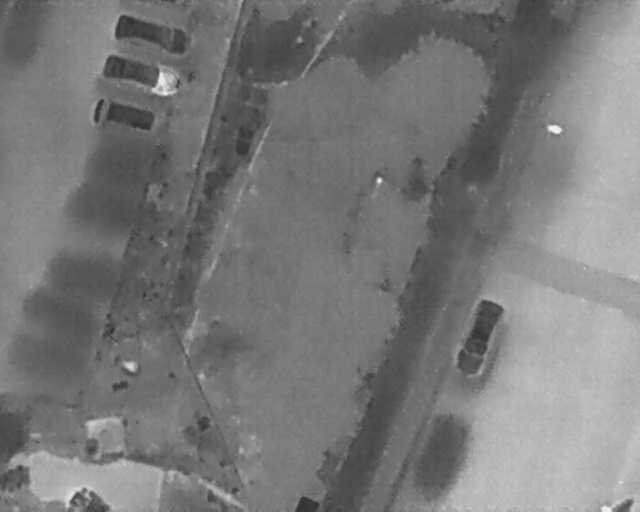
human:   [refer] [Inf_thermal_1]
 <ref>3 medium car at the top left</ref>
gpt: <box>[[17, 16, 21, 29, 9], [20, 7, 24, 22, 12], [21, 0, 26, 14, 10]]</box>